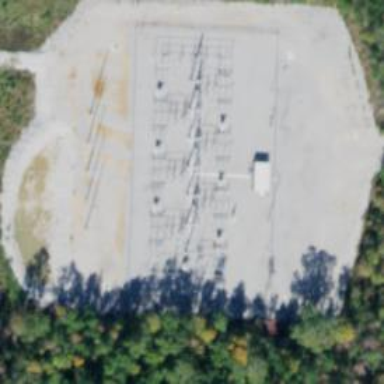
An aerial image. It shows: Switch used for power control.